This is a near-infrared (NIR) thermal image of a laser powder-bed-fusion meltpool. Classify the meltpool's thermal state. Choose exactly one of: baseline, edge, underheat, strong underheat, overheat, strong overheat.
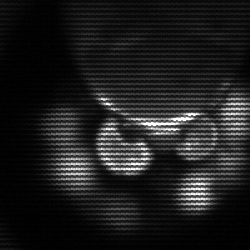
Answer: baseline